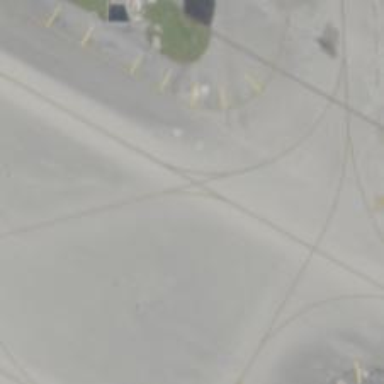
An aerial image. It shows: Image of taxiway at airport.